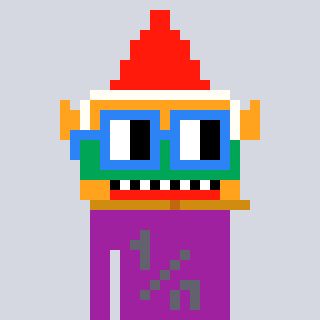
a pixel art character with square blue glasses, a gnome-shaped head and a magenta-colored body on a cool background